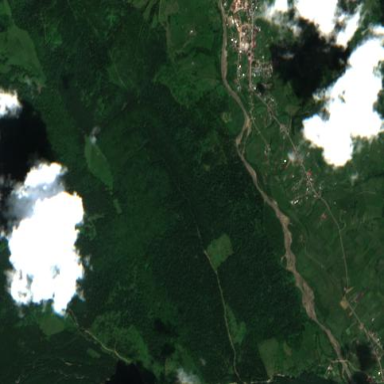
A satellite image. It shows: Forest with mix of leaf types.